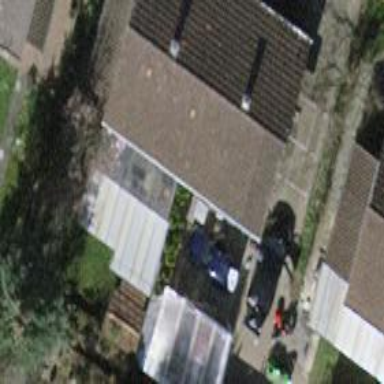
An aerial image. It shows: Semi-detached house with gabled roof.